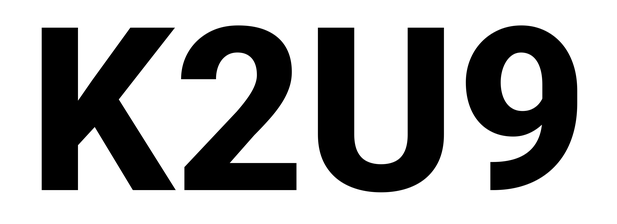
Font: Roboto_ExtraBold